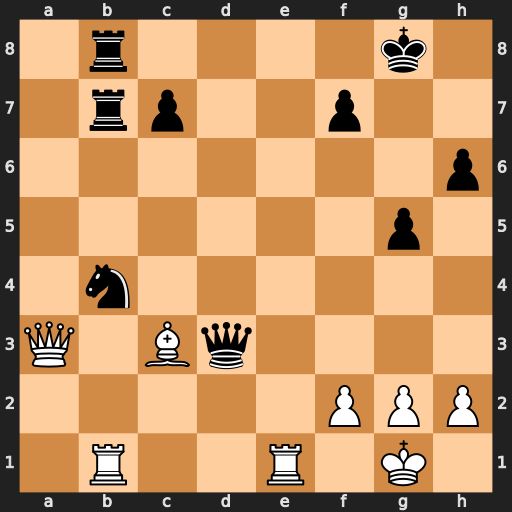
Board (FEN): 1r4k1/1rp2p2/7p/6p1/1n6/Q1Bq4/5PPP/1R2R1K1
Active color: w
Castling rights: -
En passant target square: -
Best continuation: Rxb4 Rxb4 Bxb4 Qxa3 Bxa3